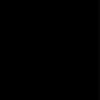
Label: dusty